Brain MRI, t2w sequence, axial 2D slice.
Patient: age 34, sex F, weight 95 kg, height 1.95 m
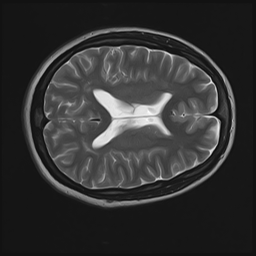